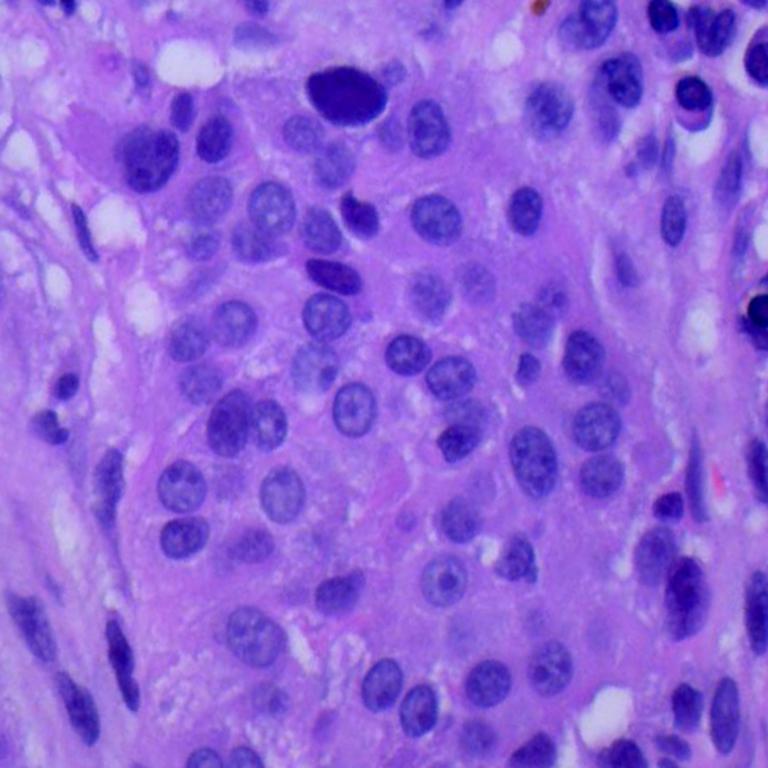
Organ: lung
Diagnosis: squamous carcinomas